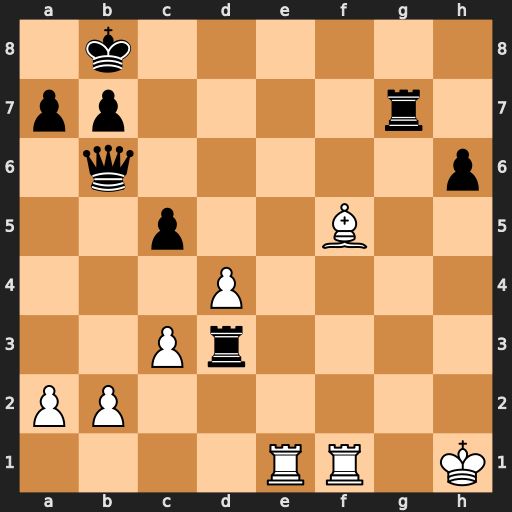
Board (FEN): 1k6/pp4r1/1q5p/2p2B2/3P4/2Pr4/PP6/4RR1K
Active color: w
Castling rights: -
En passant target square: -
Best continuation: Re8+ Kc7 Rc8+ Kd6 dxc5+ Qxc5 Rxc5